Question: I've to test a web mapping application that use OpenLayers 2.x, using Selenium Web Driver in Java and using Firefox (I'm on Windows 7).
I've found only this issue <URL> that doesn't solve my problem.
I've have to test the identify function on features on the map, so:
1) select the identify button on my toolbar (I'm able to do this ... so no problem ...)
2) click on a point feature on the map (I'm not able to do this ....)
3) close the dialog that shows the feature descriptive data (I'm not able to do this ....)
I can't give the url of my application that it's not public but I can use this simple test case
<URL>
that shows my use case.
Clicking on the map, you'll see the feature details and then close the dialog.
Here you're my code that doesn't work
'''
package myTestProjects;
import java.util.concurrent.TimeUnit;
import org.openqa.selenium.By;
import org.openqa.selenium.WebDriver;
import org.openqa.selenium.WebElement;
import org.openqa.selenium.firefox.FirefoxDriver;
import org.openqa.selenium.interactions.Actions;
public class identifyOpenLayersTest_02 {
private static WebDriver driver = null;
public static void main(String[] args) throws InterruptedException {
// Create a new instance of the Firefox driver
System.out.println("Create a new instance of the Firefox driver ...");
driver = new FirefoxDriver();
//Put a Implicit wait, this means that any search for elements on the page could take the time the implicit wait is set for before throwing exception
driver.manage().timeouts().implicitlyWait(10, TimeUnit.SECONDS);
// It is always advisable to Maximize the window before performing DragNDrop action
System.out.println("Maximize the window ...");
driver.manage().window().maximize();
Thread.sleep(3000L);
// Launch the OpenLayers 2.x marker sample
System.out.println("Launch the OpenLayers 2.x marker sample ...");
Thread.sleep(3000L);
driver.get("http://dev.openlayers.org/releases/OpenLayers-2.13.1/examples/markers.html");
// Create a new Action instance
System.out.println("Create a new Action instance ...");
Actions act = new Actions(driver);
// Find the viewport inside in witch there is the map
System.out.println("Find the viewport inside in witch there is the map ...");
Thread.sleep(3000L);
WebElement el = driver.findElement(By.id("OpenLayers_Map_2_OpenLayers_ViewPort"));
// Start the action sequence
System.out.println("Start the action sequence ...");
Thread.sleep(3000L);
act.click().perform();
// Identify marker
System.out.println("Identify marker at 285, 111 ...");
Thread.sleep(3000L);
act.moveToElement(el, 285, 111).click().build().perform();
// Print TEST = OK!!
System.out.println("TEST = OK !!");
//driver.quit();
}
}
'''
Suggestions? Samples?
I've some news about this question (not still the solution unfortunately ....).
If you run my code using this OpenLayers sample
<URL>
you'll see that it works, so the the problem seems NOT to be about coordinates.
I think that the problem is that using this sample
<URL>
the description data of the features is put in a DIV as you can see in the picture ....

How can I show this DIV after my click?
Any help about this?
Thank you very much in advance!!!
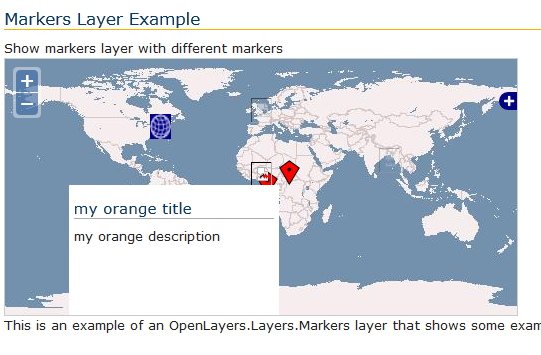
Answer: I've solved!!
Here you're the code that works!
'''
package myTestProjects;
import java.util.concurrent.TimeUnit;
import org.openqa.selenium.By;
import org.openqa.selenium.WebDriver;
import org.openqa.selenium.WebElement;
import org.openqa.selenium.firefox.FirefoxDriver;
import org.openqa.selenium.firefox.FirefoxProfile;
import org.openqa.selenium.firefox.internal.ProfilesIni;
import org.openqa.selenium.interactions.Actions;
public class identifyOpenLayersTest_02 {
private static WebDriver driver = null;
public static void main(String[] args) throws InterruptedException {
//Create a new profile and load my Firefox default profile
System.out.println("Creo un nuovo profilo e vi carico il profilo Firefox di default ...");
Thread.sleep(3000L);
ProfilesIni profile = new ProfilesIni();
FirefoxProfile ffProfile = profile.getProfile("default");
// Create a new instance of the Firefox driver using my new Firefox profile
System.out.println("Creo una nuova sessione del browser Firefox ...");
Thread.sleep(3000L);
driver = new FirefoxDriver(ffProfile);
//Put a Implicit wait, this means that any search for elements on the page could take the time the implicit wait is set for before throwing exception
driver.manage().timeouts().implicitlyWait(10, TimeUnit.SECONDS);
// It is always advisable to Maximize the window before performing DragNDrop action
System.out.println("Maximize the window ...");
driver.manage().window().maximize();
Thread.sleep(3000L);
// Launch the OpenLayers 2.x marker sample
System.out.println("Launch the OpenLayers 2.x marker sample ...");
Thread.sleep(3000L);
driver.get("http://dev.openlayers.org/releases/OpenLayers-2.13.1/examples/markers.html");
// Create a new Action instance
System.out.println("Create a new Action instance ...");
Actions act = new Actions(driver);
// Find the viewport inside in witch there is the map
System.out.println("Find the viewport inside in witch there is the map ...");
Thread.sleep(3000L);
//WebElement el = driver.findElement(By.id("OpenLayers_Map_2_OpenLayers_ViewPort"));
WebElement el = driver.findElement(By.className("olAlphaImg"));
// Start the action sequence
System.out.println("Start the action sequence ...");
Thread.sleep(3000L);
act.click().perform();
// Perform the click operation that opens new window
// Identify marker
System.out.println("Identify marker at 285, 111 ...");
Thread.sleep(3000L);
act.moveToElement(el, 285, 111).click().build().perform();
// Print TEST = OK!!
System.out.println("TEST = OK !!");
//driver.quit();
}
}
'''
In this case the solution is about you've to consider that the markers are directly on the map image, so they are components of the browser page, so you've to refer to the right element.
The "core" code is about this rows
'''
//WebElement el = driver.findElement(By.id("OpenLayers_Map_2_OpenLayers_ViewPort"));
WebElement el = driver.findElement(By.className("olAlphaImg"));
'''
The commented row is the wrong code row referring to the viewport, the right code row refers to the object "olAlphaImg".
That's all!
I hope this could be useful for others!
Cesare